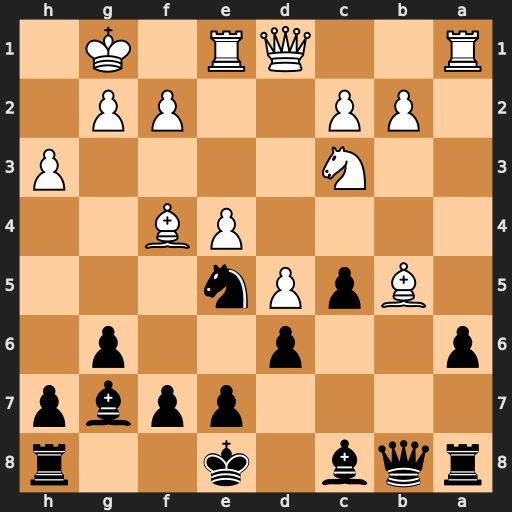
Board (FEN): rqb1k2r/4ppbp/p2p2p1/1BpPn3/4PB2/2N4P/1PP2PP1/R2QR1K1
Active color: b
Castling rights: kq
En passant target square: -
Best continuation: axb5 Rxa8 Qxa8